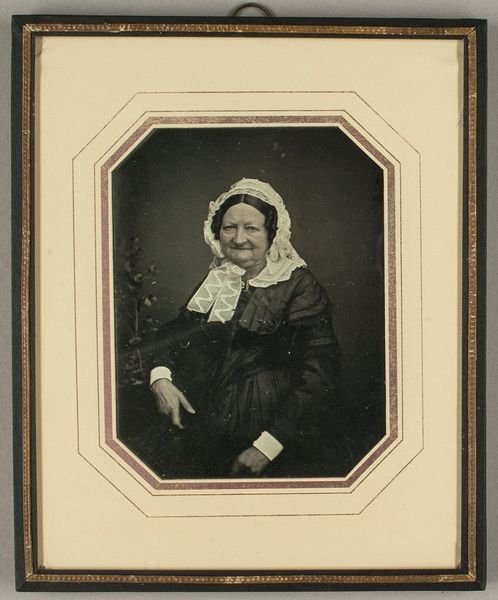
Titel: Charlotte Dorothea Johanna Kreep, geb. Fielitz (1777&#x2013;1858)
Künstler: Carl Ferdinand Stelzner
Standort: Hamburg
Institution: Museum für Kunst und Gewerbe Hamburg
Schlagwörter: frau, portrait, person, foto, fotografie, photographie, photo, lichtbild, handkoloriert, daguerreotypie, historische, bildwerke, angewandte und bildende kunst, hessische systematik, porträt, persönlichkeit, porträtfotografie, porträtphotographie, hüftbild, handkolorierung